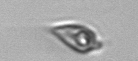
Label: Oxytoxum